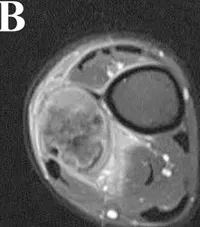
Axial T1-weighted image without contrast enhancement. , T2-weighted image hypo- and hyperintense mixed mass on T2-weighted image There were no signs of necrosis, hemorrhage, or cyst formation within the mass. However, adjacent soft tissue edema and swelling was seen.
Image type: radiology (mri)